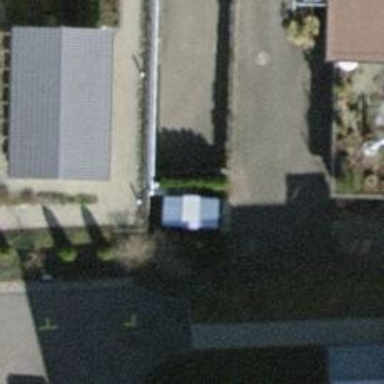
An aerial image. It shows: Parking entrance.